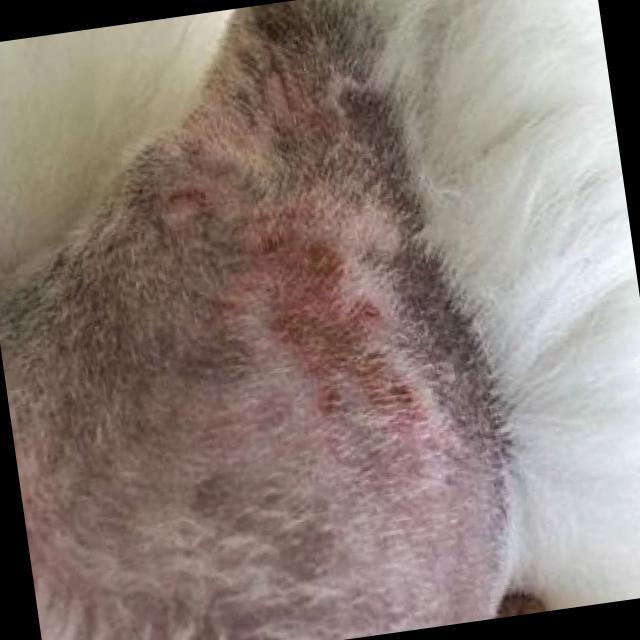
Canine fungal skin infection — characterized by alopecia, scaling, crusting, and circular lesions. Common agents include Malassezia and Candida species.